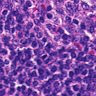
Metastatic tissue present: no